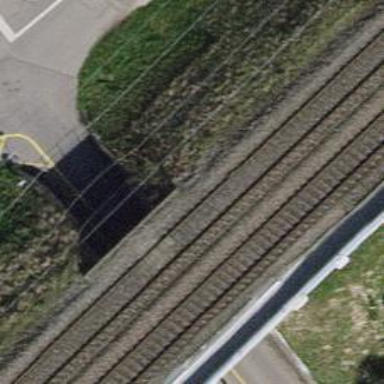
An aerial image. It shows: Bridge over electrified railway with contact lines.